Aerial crown-view tile of a tropical tree (Barro Colorado Island, Panama), acquired 20250124:
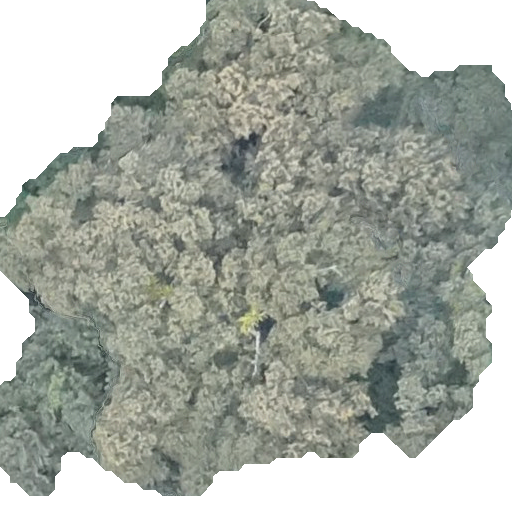
Species: Luehea seemannii
GBIF accepted scientific name: Luehea seemannii
Crown area: 288.983 m²